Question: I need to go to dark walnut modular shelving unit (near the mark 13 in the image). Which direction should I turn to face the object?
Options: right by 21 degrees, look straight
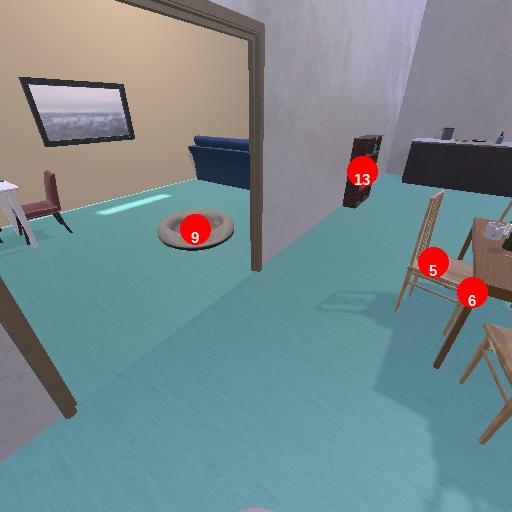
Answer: right by 21 degrees